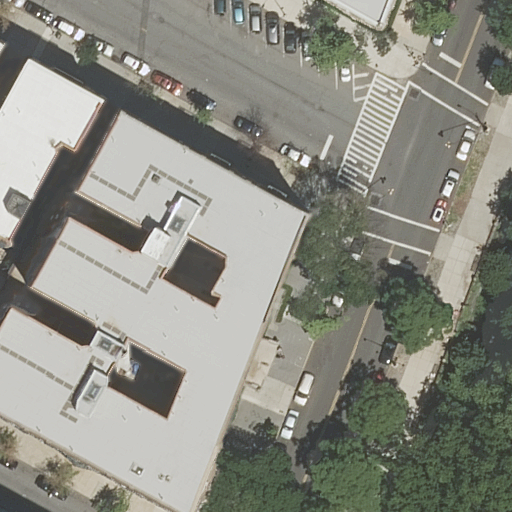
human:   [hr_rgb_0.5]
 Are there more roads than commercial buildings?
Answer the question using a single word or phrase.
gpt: yes

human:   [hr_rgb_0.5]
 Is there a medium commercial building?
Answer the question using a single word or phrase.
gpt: no

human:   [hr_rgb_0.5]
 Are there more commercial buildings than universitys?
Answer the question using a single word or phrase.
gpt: no

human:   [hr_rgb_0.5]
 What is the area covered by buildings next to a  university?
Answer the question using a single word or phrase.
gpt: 171m2

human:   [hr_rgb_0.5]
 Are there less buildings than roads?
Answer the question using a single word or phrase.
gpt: yes

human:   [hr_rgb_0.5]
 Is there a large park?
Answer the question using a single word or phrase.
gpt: yes

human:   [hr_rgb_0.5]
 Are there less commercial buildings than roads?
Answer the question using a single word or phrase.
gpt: yes

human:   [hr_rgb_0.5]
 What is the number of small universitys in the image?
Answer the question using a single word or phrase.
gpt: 0

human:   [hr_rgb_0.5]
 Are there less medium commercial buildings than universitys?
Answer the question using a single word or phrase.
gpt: yes

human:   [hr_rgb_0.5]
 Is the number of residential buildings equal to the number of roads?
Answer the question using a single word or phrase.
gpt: no

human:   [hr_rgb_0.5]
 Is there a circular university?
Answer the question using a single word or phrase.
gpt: no

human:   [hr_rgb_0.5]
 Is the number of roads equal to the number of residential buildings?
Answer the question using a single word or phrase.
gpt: no

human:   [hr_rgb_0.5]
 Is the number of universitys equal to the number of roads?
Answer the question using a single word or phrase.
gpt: no

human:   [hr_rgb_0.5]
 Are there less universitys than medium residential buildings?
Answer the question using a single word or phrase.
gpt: no

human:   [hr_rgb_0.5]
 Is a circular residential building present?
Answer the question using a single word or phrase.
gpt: no

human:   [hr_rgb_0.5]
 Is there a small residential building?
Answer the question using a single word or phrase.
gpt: yes

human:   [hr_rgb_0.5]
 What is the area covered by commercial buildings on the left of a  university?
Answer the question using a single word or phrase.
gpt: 0m2

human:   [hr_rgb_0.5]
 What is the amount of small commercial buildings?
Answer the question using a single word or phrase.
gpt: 0

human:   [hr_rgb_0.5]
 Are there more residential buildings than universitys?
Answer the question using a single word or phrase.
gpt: yes

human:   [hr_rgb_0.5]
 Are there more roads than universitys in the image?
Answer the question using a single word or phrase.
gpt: yes

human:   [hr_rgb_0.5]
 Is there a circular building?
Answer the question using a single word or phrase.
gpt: no

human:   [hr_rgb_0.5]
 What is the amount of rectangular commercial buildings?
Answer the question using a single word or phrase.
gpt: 0

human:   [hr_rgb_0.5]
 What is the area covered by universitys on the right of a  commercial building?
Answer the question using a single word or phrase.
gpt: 0m2

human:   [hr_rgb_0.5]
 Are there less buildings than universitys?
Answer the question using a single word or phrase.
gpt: no

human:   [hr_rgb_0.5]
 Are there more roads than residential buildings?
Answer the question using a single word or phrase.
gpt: yes

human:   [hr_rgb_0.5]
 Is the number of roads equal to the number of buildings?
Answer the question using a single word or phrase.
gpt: no

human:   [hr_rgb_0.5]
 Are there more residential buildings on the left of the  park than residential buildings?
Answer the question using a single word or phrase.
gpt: no

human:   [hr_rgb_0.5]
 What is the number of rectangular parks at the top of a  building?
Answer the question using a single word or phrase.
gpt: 0

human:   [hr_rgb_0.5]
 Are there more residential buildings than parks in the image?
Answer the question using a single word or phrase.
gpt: yes

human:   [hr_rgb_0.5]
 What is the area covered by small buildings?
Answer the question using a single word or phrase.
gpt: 171m2

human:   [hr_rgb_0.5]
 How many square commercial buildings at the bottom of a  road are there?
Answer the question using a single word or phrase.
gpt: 0

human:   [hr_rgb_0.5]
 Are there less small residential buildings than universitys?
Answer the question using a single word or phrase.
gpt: no

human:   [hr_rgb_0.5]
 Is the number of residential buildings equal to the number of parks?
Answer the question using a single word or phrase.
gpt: no

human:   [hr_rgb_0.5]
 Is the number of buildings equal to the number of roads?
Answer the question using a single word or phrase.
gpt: no

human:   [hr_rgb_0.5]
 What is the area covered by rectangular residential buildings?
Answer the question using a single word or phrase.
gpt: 171m2

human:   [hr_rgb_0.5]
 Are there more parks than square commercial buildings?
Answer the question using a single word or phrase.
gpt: yes